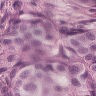
Metastatic tissue present: yes